Aerial crown-view tile of a tropical tree (Barro Colorado Island, Panama), acquired 20240611:
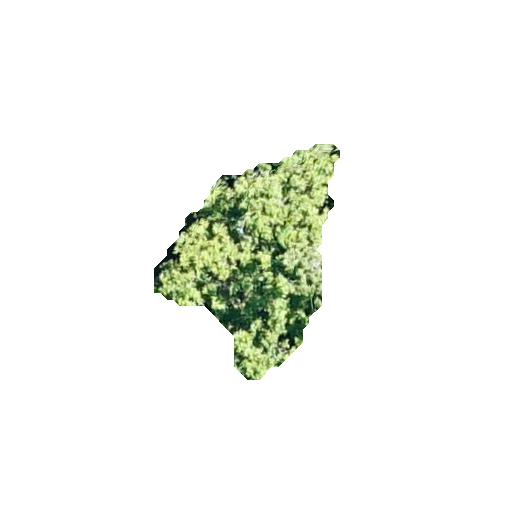
Species: Alseis blackiana
GBIF accepted scientific name: Alseis blackiana
Crown area: 39.222 m²